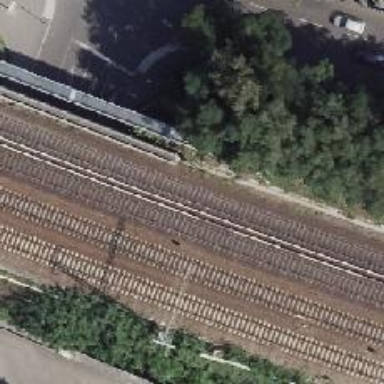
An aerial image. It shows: Railway signal.